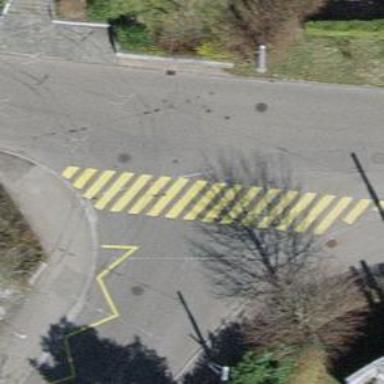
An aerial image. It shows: Uncontrolled crossing on the road.